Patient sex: M
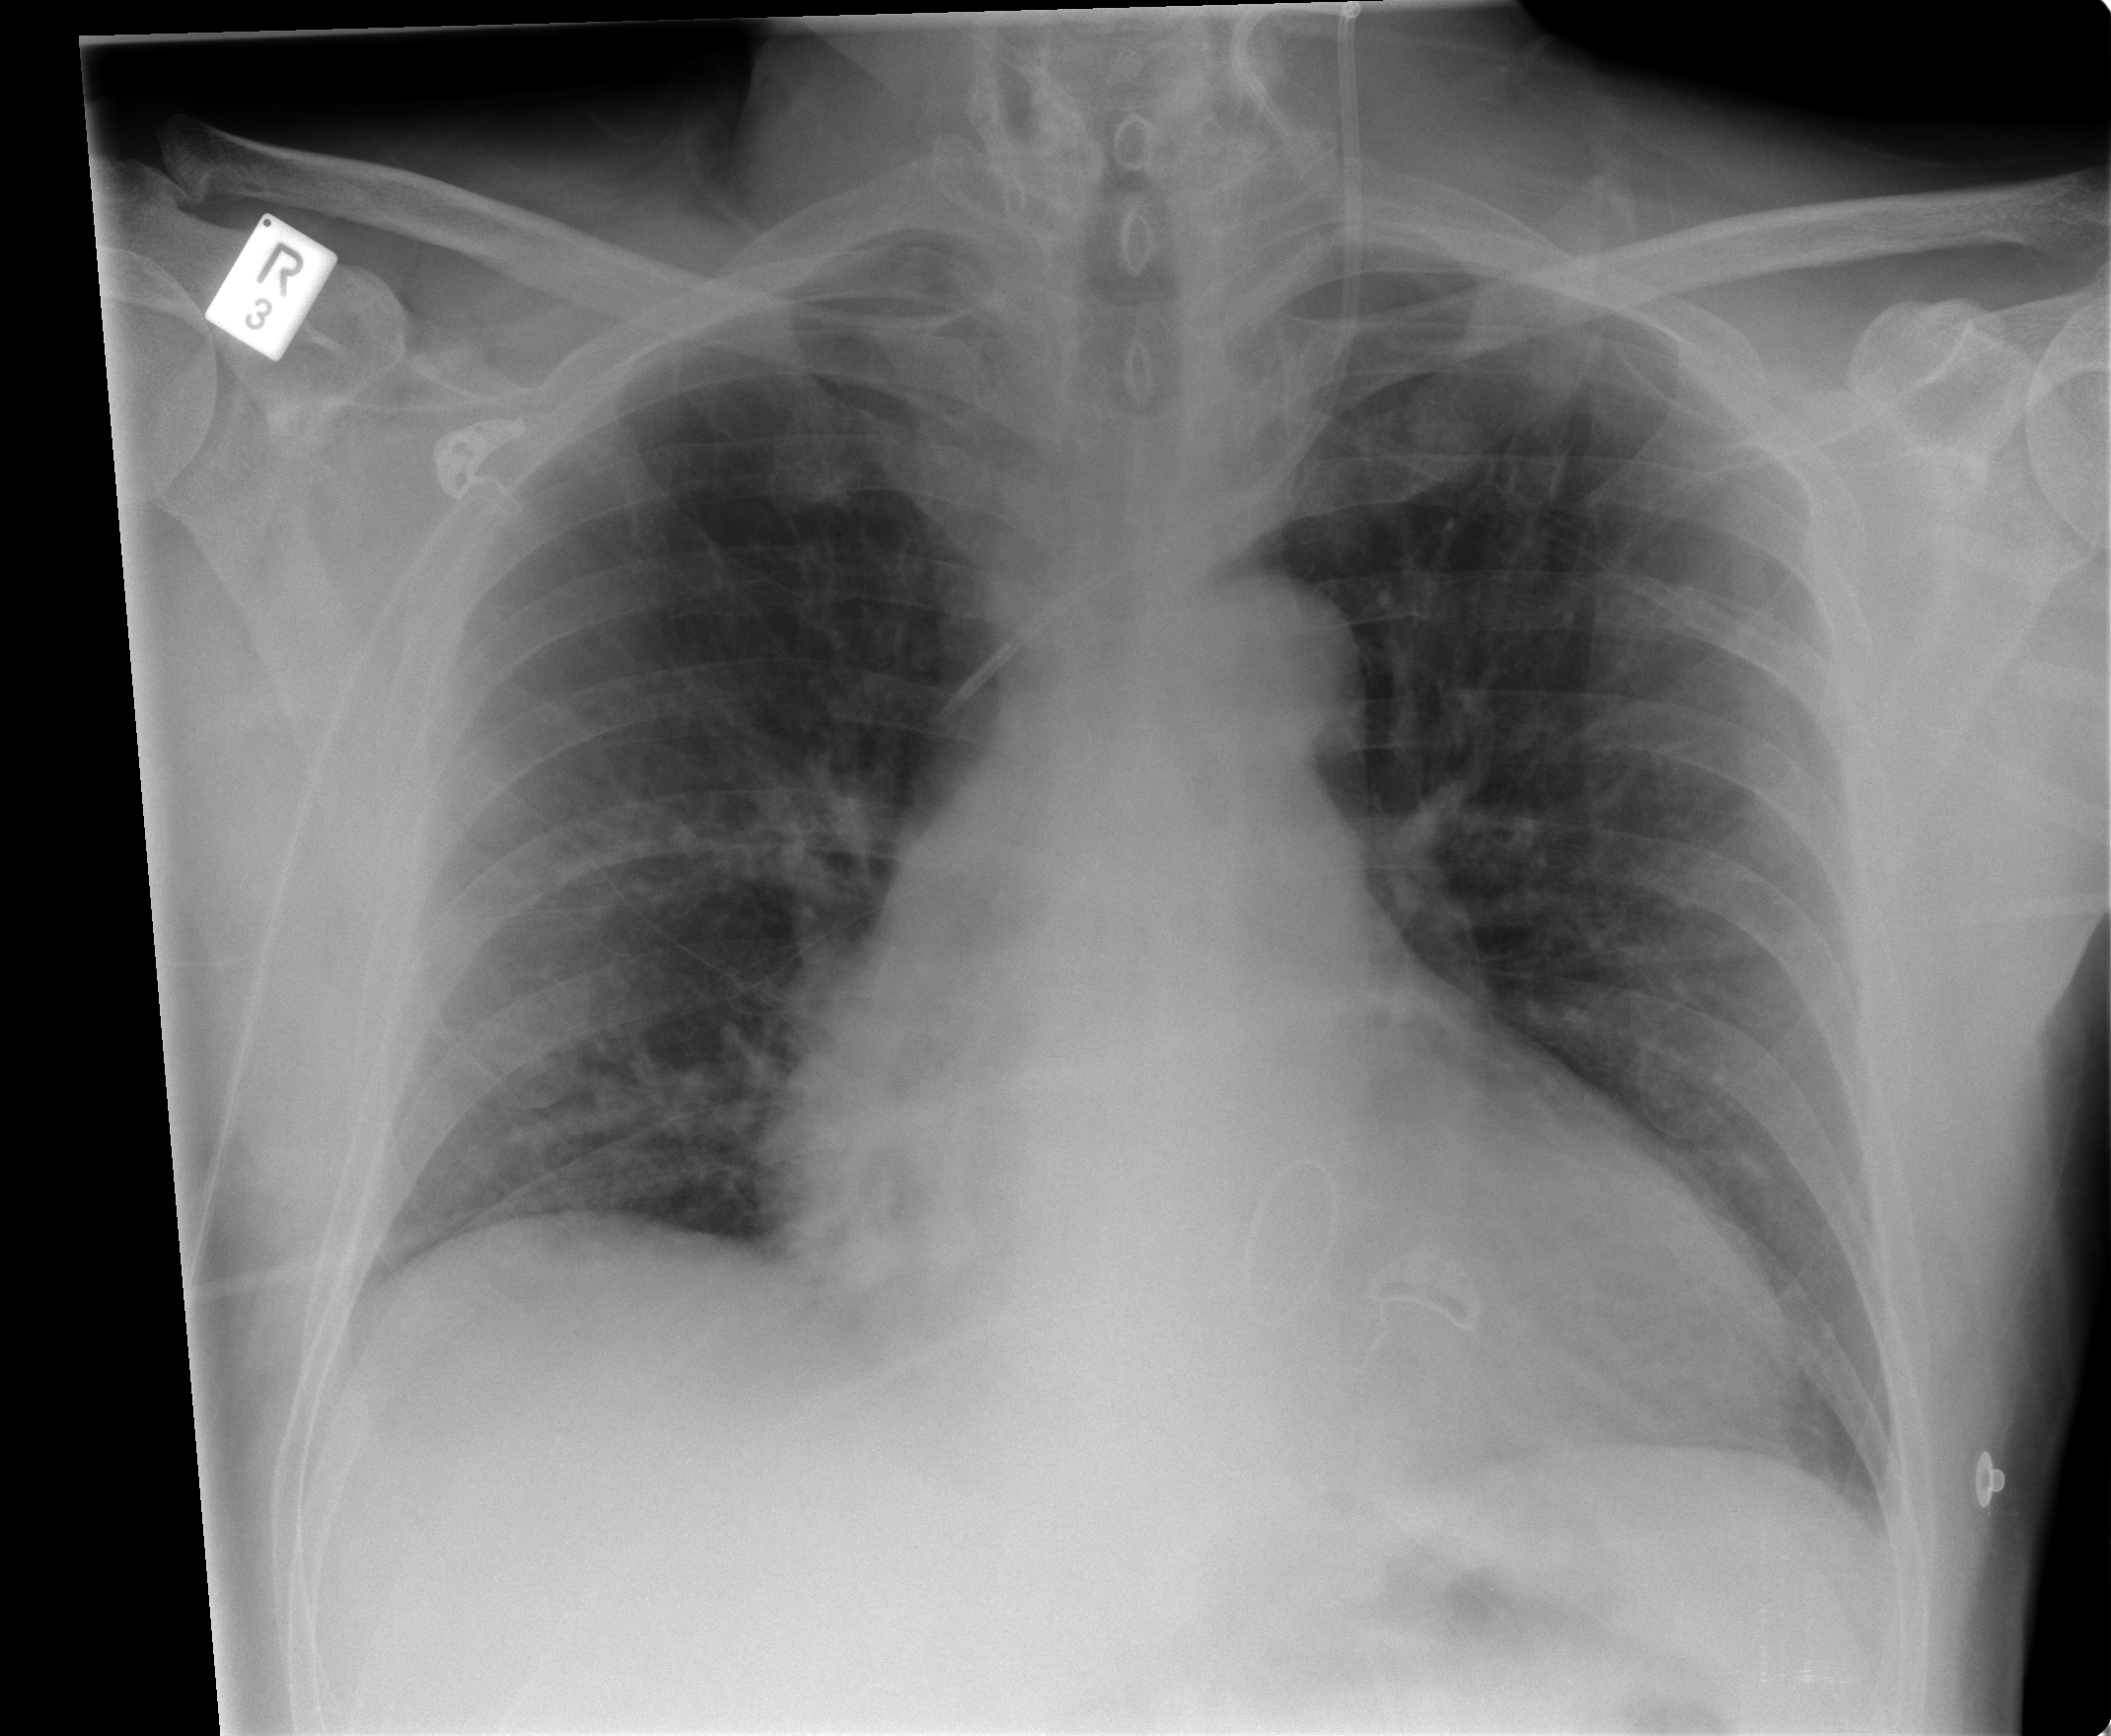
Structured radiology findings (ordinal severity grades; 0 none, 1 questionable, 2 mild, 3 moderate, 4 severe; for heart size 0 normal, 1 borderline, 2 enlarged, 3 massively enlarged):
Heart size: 2
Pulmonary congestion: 1
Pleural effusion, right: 0
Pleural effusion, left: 0
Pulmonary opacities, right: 0
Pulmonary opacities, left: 0
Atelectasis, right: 2
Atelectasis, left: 1